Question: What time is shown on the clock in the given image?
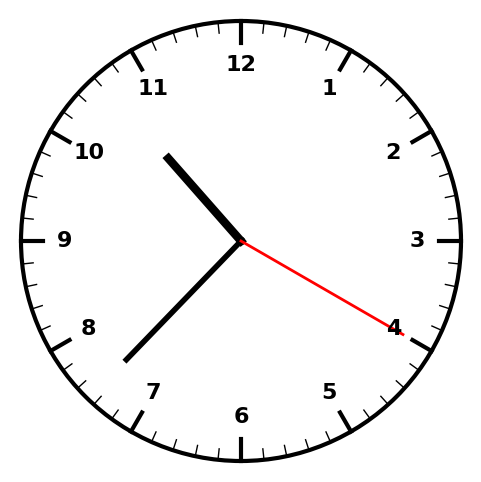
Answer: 10:37:20